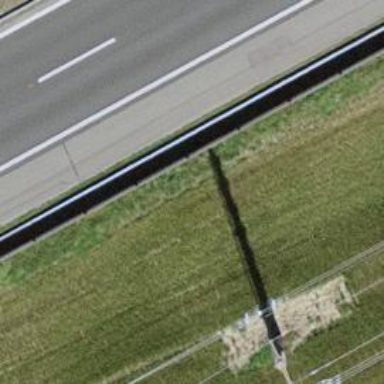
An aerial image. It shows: Noise barrier wall.